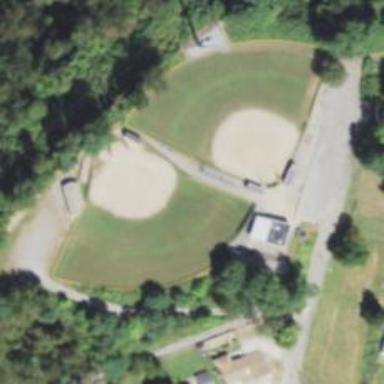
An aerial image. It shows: Baseball pitch for leisure land.